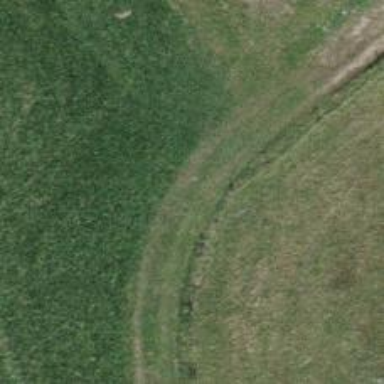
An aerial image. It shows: Grass track with Grade 4 tracktype.